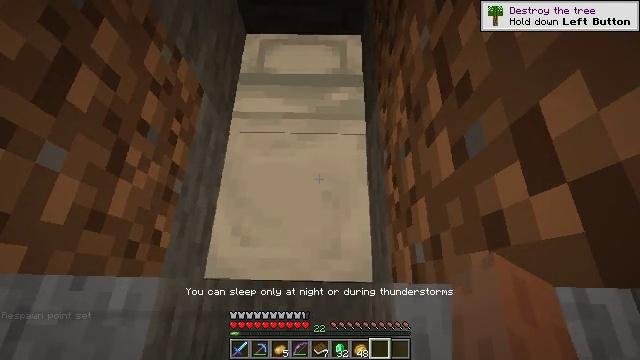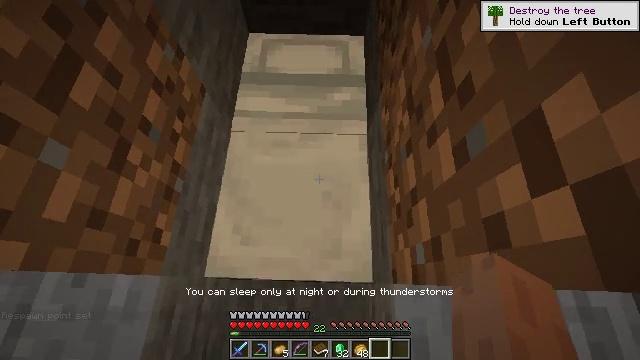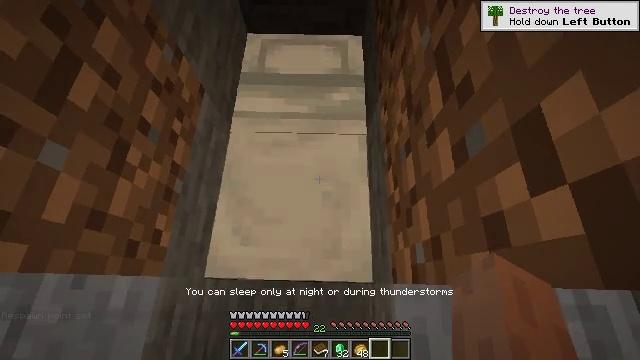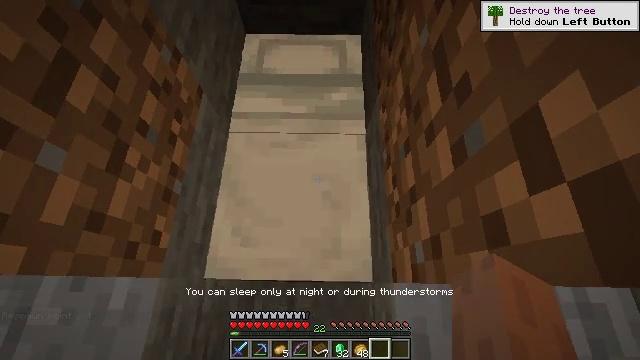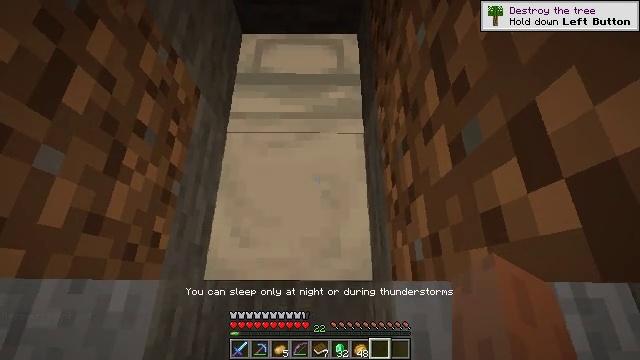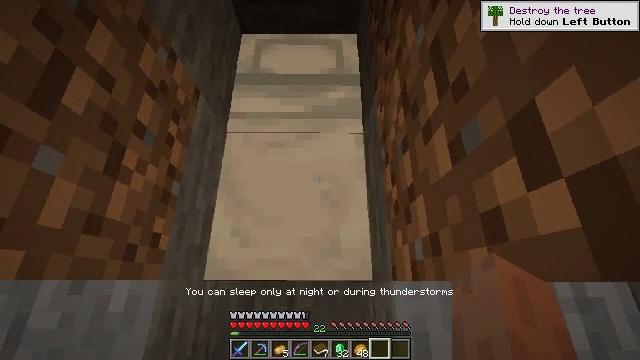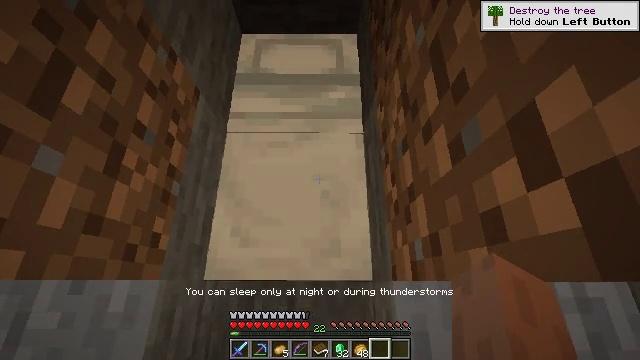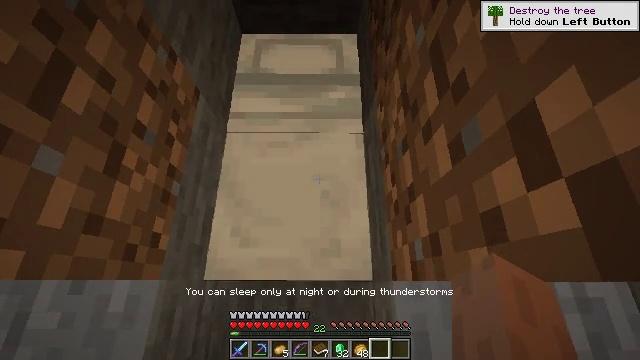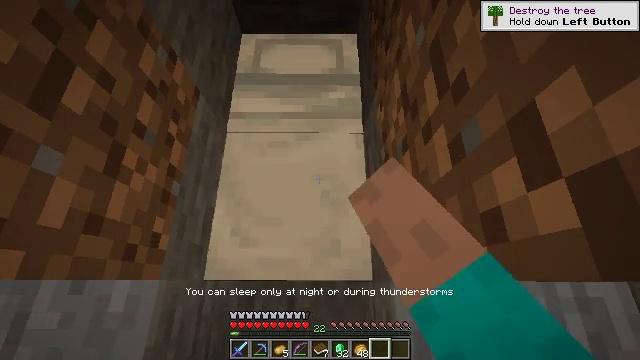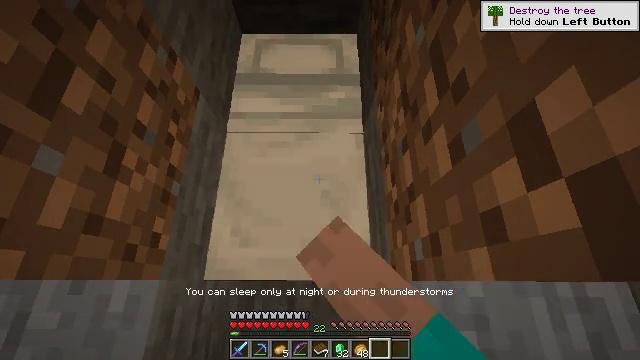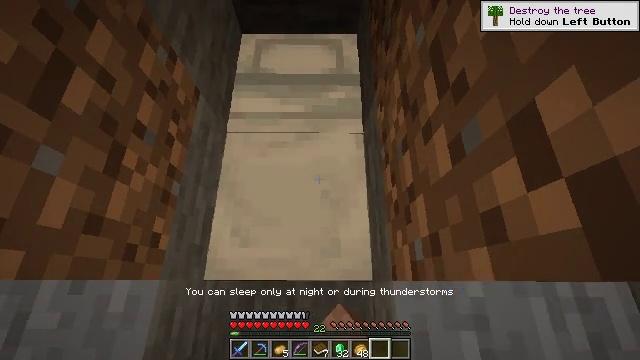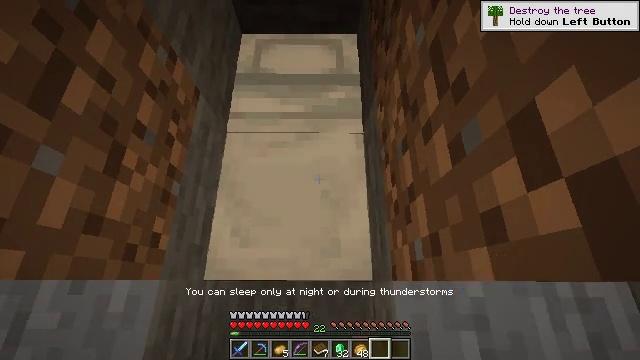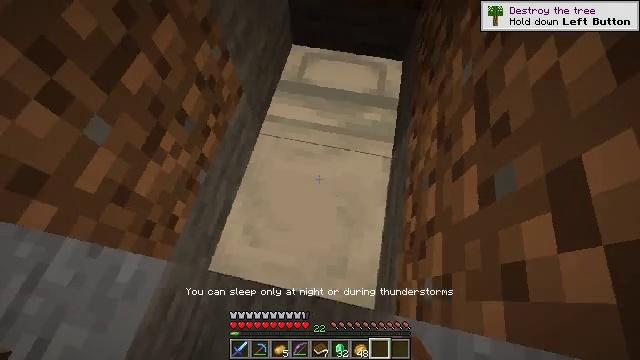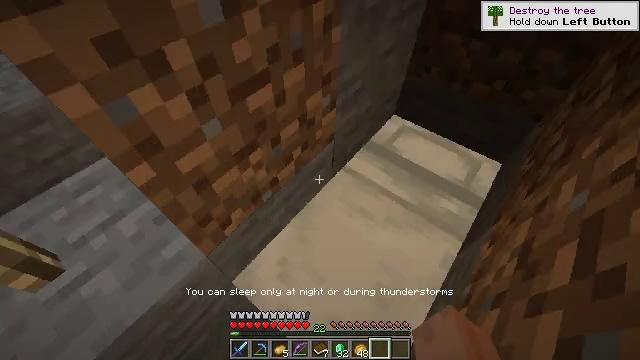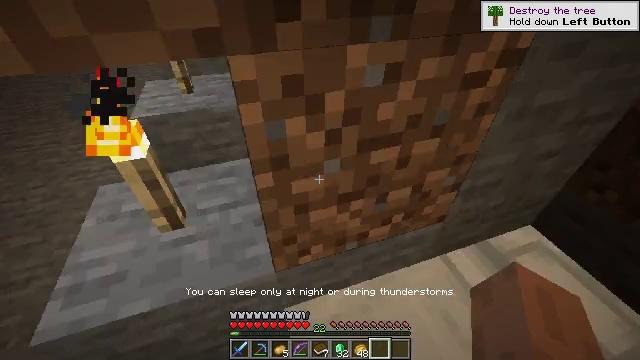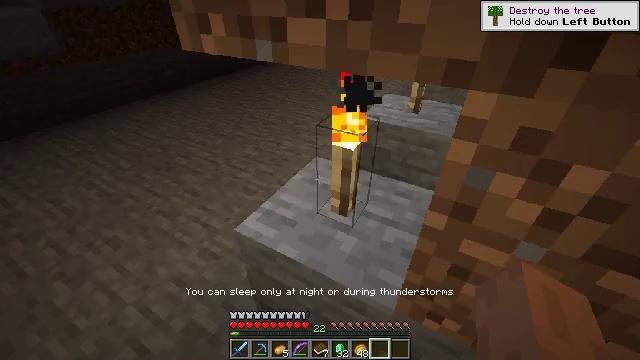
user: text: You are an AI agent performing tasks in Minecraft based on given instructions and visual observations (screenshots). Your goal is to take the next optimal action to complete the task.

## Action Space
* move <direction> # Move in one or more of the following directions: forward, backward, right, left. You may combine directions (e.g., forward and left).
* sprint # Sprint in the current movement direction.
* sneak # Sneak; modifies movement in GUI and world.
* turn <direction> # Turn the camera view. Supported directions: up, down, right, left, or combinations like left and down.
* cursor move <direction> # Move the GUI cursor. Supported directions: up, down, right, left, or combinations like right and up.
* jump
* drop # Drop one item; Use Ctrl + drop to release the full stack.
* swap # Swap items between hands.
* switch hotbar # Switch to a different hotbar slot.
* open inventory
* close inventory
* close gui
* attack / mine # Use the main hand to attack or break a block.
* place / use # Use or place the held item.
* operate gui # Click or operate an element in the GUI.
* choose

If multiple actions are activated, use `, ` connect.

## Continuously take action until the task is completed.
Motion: motion action
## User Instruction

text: Combine a book with experience levels to craft an enchanted book.
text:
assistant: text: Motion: no_op
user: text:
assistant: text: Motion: use / place
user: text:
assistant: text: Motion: use / place
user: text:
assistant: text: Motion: use / place
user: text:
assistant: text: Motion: use / place
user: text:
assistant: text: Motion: no_op
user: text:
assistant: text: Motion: no_op
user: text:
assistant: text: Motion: no_op
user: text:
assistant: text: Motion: no_op
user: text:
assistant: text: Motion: no_op
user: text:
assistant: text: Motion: no_op
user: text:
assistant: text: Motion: turn left and up
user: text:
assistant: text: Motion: turn left and up
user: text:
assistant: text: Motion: turn left and up
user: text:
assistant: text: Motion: turn left and up
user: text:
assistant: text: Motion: turn left and up
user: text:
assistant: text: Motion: turn left
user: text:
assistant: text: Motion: turn up
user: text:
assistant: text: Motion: turn left and up
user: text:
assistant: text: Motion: turn left and up
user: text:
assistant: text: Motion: turn left and up
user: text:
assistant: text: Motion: turn left and up
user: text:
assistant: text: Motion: turn left
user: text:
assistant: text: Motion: turn left
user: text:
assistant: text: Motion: turn left
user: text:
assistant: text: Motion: turn left
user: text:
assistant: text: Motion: turn left
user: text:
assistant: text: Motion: turn left and up
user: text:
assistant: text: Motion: turn left and up
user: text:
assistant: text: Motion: no_op